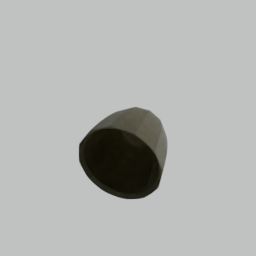
Label: decoration